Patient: sex M, age 64
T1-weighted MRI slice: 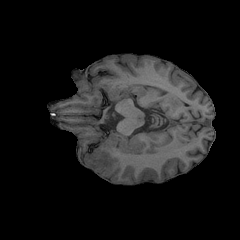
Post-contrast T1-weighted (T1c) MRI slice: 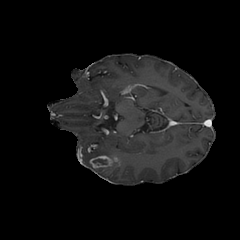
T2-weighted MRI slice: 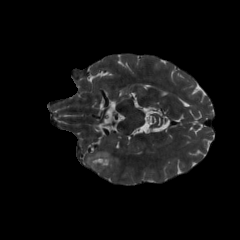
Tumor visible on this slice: yes
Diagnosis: Glioblastoma, IDH-wildtype
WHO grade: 4